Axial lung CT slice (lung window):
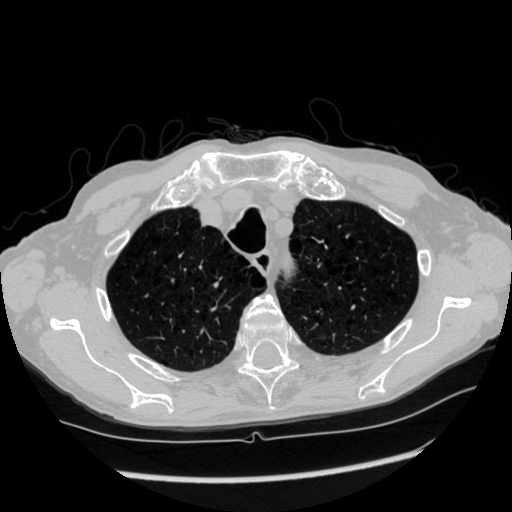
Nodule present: no